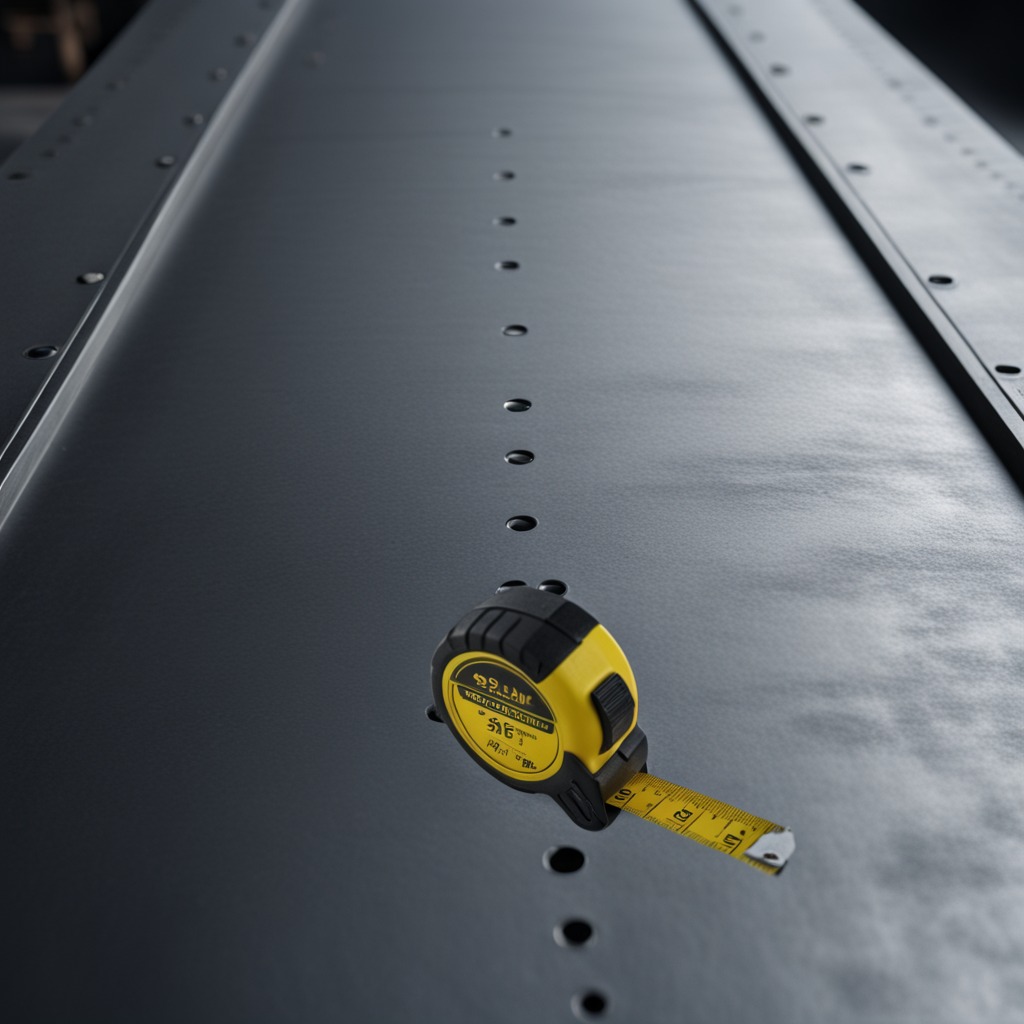
A measuring tape lies on the cold steel table in a mining workshop.